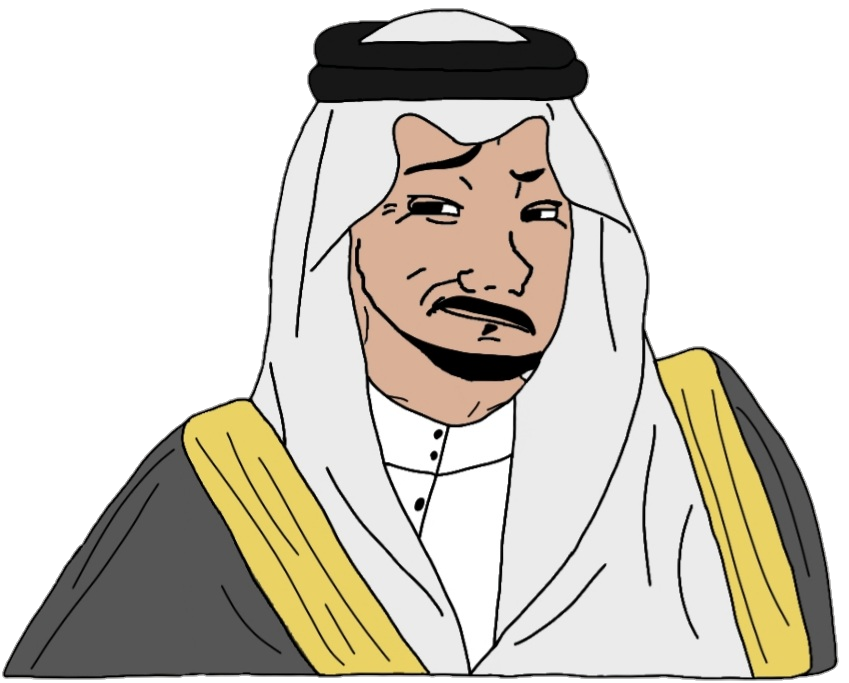
Label: 5_Smugjak